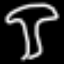
Label: mushroom